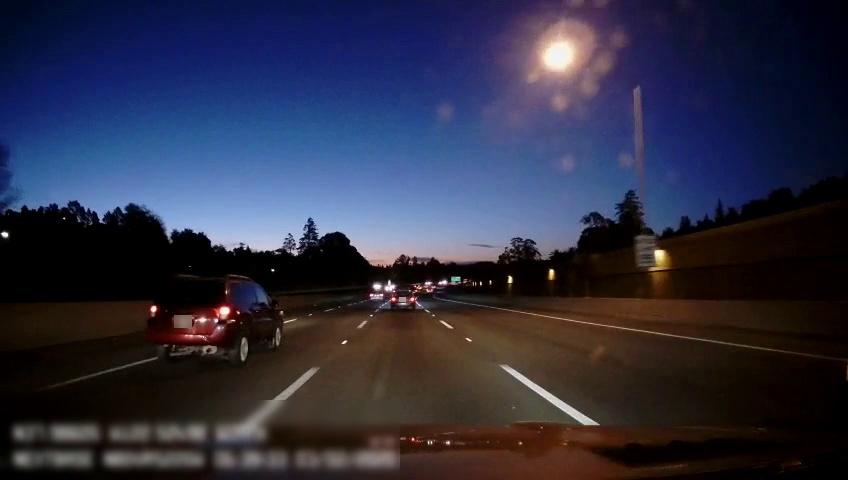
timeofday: Night
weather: Other
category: Drivable Space
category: Vehicles | Car
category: Vehicles | Car
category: Vehicles | SUV
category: Lanes | Alternate Lane
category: Lanes | Alternate Lane
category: Lanes | Current Lane
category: Lanes | Current Lane
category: Lanes | Alternate Lane
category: Traffic | Signs
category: Traffic | Signs